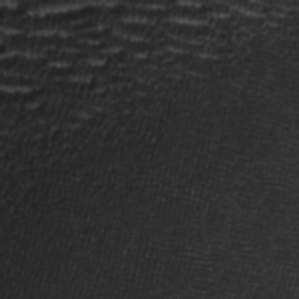
Label: frost